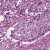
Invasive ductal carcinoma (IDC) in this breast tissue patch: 1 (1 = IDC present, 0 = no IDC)